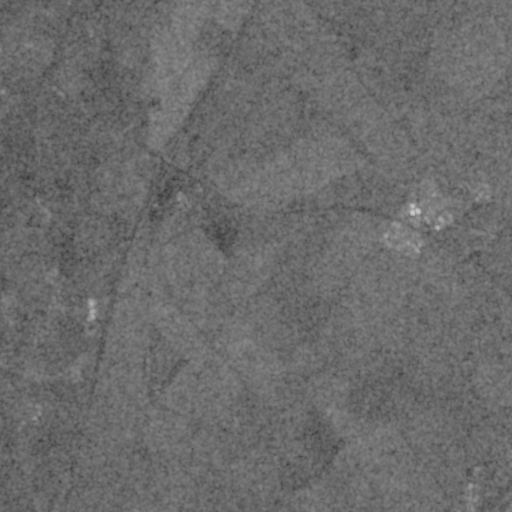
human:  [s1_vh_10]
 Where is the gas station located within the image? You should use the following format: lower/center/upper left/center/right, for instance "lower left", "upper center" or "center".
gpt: The gas station is located in the center left of the image.
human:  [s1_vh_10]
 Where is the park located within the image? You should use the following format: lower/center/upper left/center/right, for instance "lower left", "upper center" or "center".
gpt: The park is located in the center right of the image.
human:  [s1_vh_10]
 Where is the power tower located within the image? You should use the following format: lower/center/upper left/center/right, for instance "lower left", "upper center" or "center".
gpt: The power tower is located in the upper left of the image.
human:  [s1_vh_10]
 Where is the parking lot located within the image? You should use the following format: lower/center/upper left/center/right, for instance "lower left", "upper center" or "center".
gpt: There is no parking lot in the image.

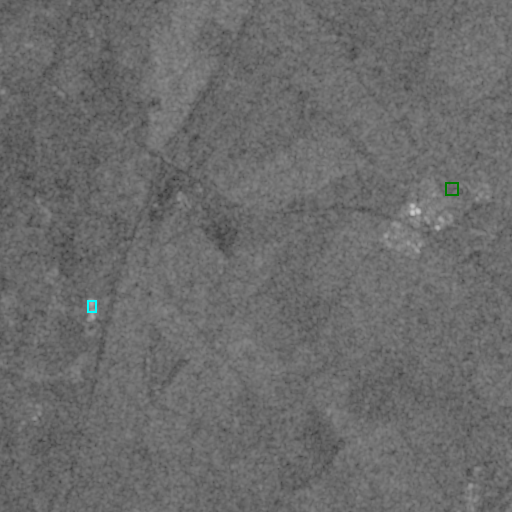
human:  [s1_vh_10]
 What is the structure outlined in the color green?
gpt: The structure outlined in green is a park.
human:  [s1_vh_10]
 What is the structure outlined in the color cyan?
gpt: The structure outlined in cyan is a parking lot.
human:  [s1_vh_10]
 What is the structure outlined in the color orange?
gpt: There is no orange outline.